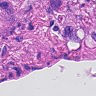
Metastatic tissue present: yes